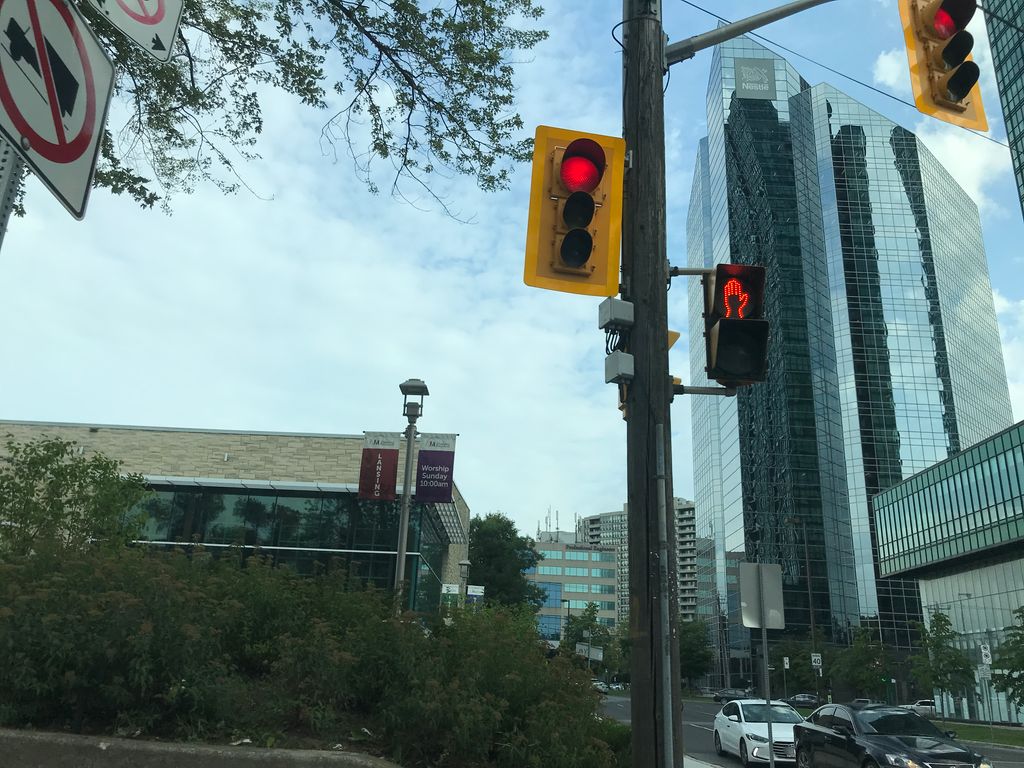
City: toronto